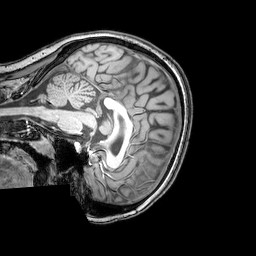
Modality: T1w
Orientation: sagittal
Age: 20
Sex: female
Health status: healthy
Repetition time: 0.081 s
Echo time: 0.037 s